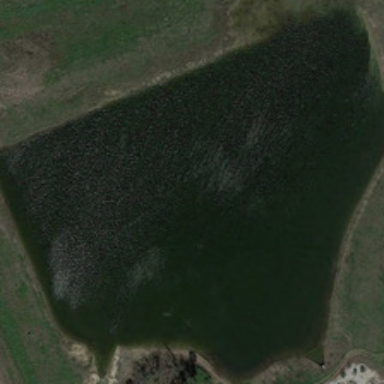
Many green meadows and several green trees are around a pond .